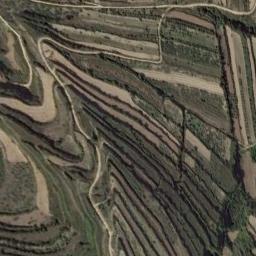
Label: terrace